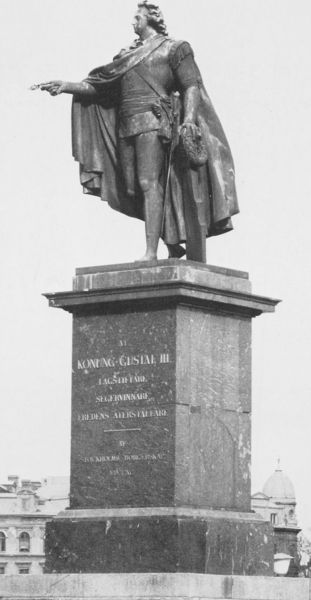
Titel: Denkmal Gustafs III.
Künstler: Johan Tobias Sergel
Standort: Stockholm (EU - Schweden)
Schlagwörter: hand, held, mann, umhang, fenster, finger, säule, mütze, sockel, stehen, tragen, mantel, locken, skulptur, statue, schrift, fassade, kuppel, könig, inschrift, zeigen, foto, fotografie, photographie, denkmal, schwarzweiß, schwert, uniform, degen, kranz, gustav, standbild, gustaf, gustav iii., gustaf iii